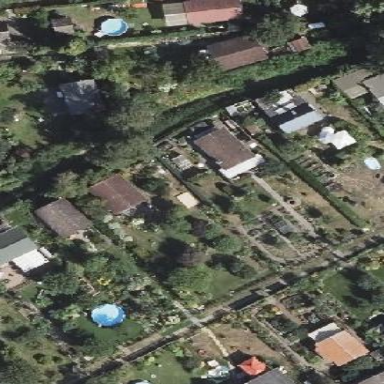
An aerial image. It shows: Plot in the allotments.